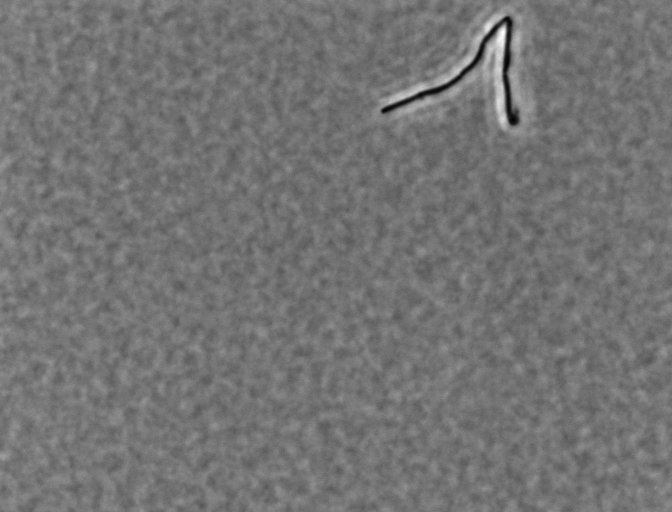
Phase contrast microscopy, 60x objective, 3 h incubation